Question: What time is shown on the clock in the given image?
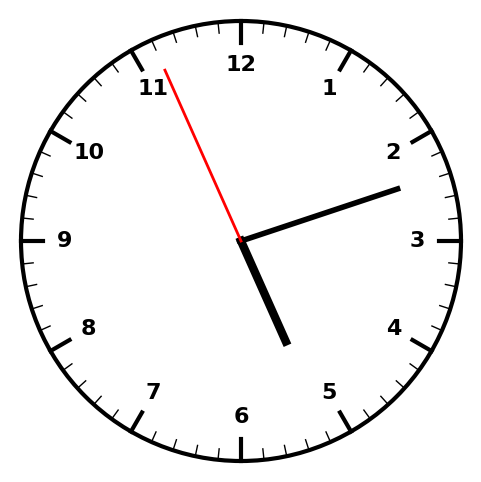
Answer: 05:11:56